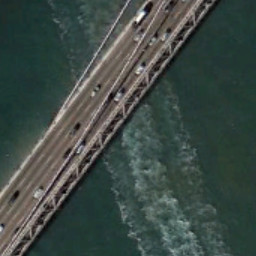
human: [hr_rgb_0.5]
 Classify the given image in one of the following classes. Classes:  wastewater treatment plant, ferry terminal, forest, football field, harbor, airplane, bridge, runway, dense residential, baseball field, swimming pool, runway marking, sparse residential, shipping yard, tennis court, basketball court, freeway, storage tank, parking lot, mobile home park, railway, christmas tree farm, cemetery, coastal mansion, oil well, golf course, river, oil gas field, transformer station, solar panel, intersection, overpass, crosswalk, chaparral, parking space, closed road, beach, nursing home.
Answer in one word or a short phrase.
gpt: bridge